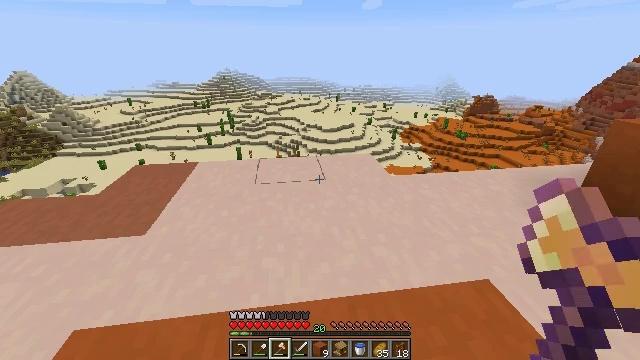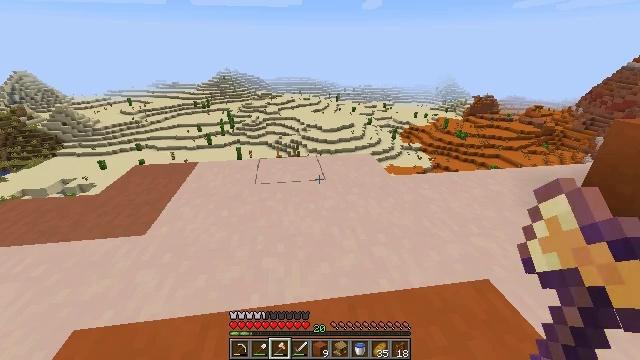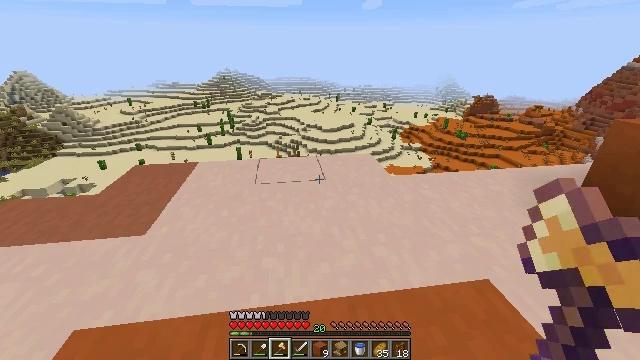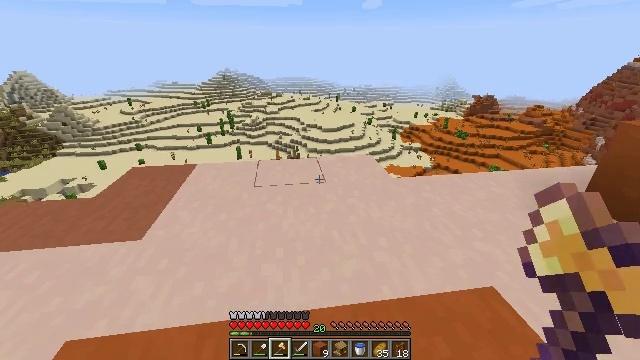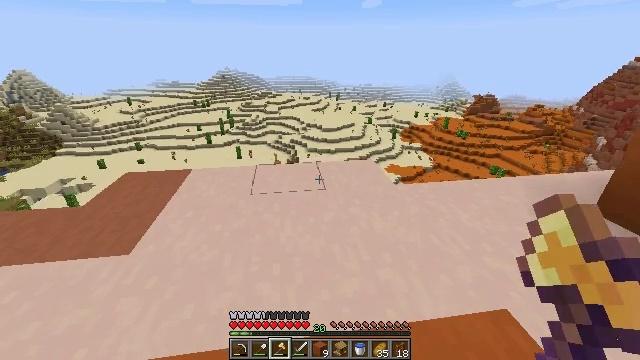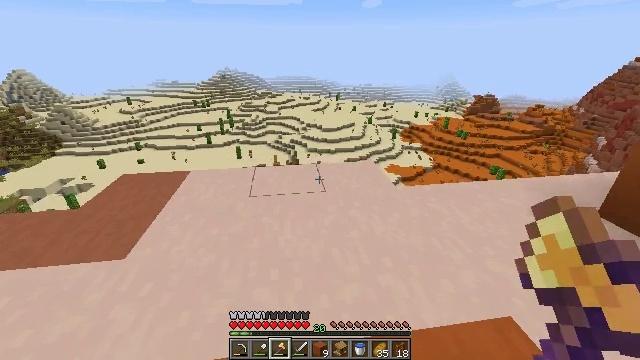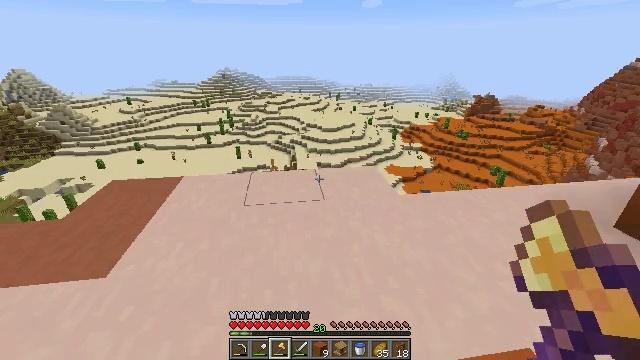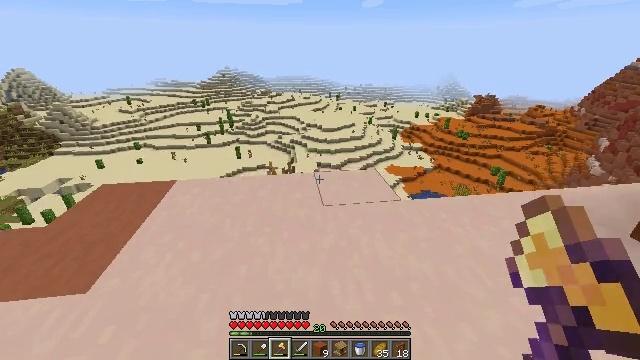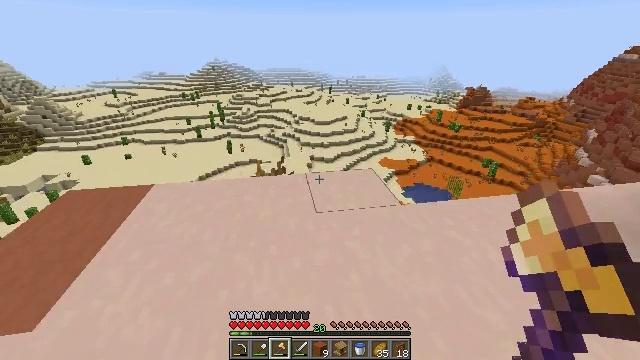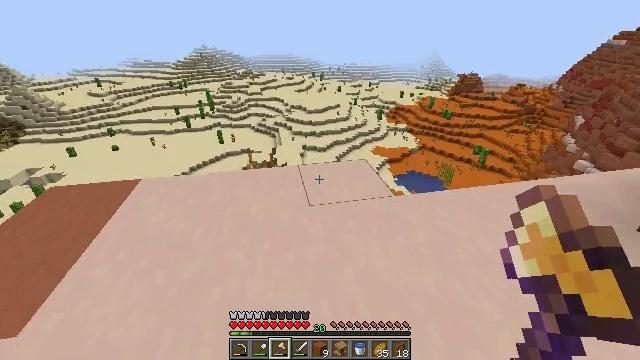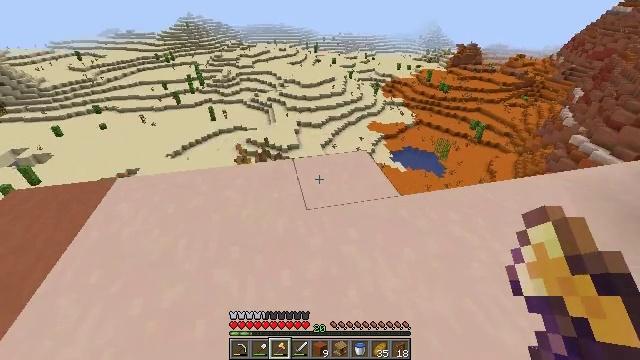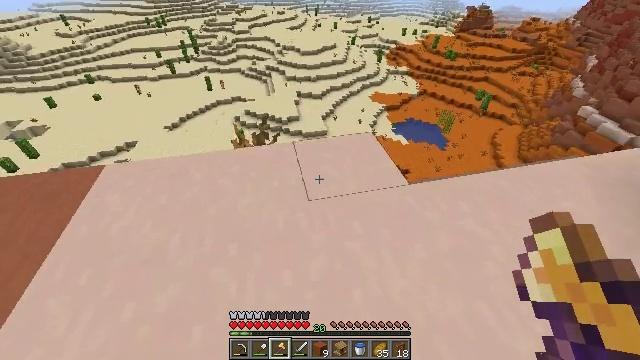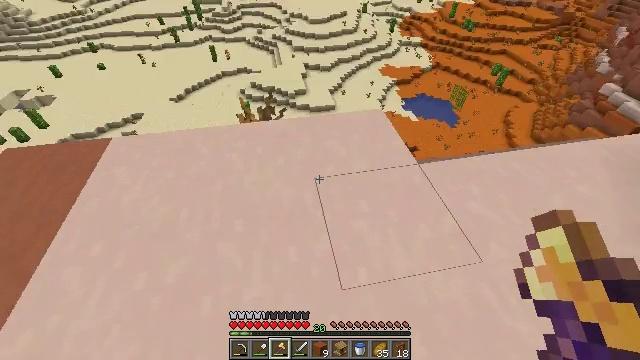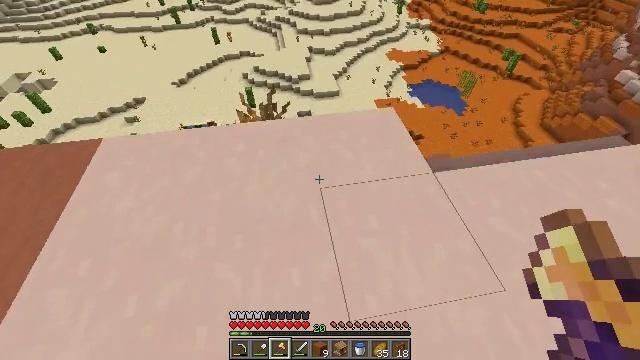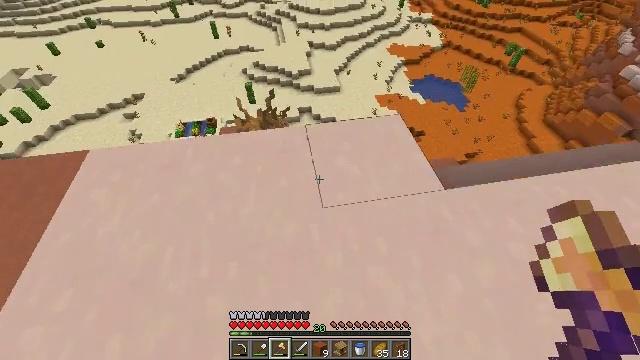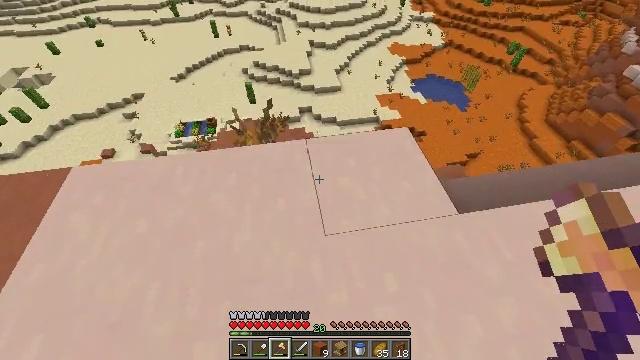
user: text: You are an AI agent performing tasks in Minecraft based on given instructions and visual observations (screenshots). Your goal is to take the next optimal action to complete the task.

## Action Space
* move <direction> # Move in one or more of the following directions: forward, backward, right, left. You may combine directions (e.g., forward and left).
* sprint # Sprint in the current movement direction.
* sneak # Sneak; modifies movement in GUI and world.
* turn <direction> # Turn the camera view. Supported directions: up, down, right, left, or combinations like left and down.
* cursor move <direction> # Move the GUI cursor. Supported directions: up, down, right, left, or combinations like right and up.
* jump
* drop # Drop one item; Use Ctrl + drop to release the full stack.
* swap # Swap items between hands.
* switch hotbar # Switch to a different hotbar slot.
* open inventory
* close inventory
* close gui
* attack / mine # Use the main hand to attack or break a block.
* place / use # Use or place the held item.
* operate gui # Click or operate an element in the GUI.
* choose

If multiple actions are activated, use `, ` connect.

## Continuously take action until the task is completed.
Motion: motion action
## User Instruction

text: Gather smooth sandstone from desert temples or structures.
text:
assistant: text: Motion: no_op
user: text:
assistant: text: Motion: no_op
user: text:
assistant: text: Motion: move forward
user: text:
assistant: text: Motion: move forward
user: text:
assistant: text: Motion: move forward
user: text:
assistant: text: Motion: move forward
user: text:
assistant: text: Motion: move forward
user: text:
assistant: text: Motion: move forward, turn right and down
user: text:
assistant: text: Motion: move forward, turn right and down
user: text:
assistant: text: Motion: move forward, turn right and down
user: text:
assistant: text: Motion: move forward, turn down
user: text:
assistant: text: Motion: move forward, turn left and down
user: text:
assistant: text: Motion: move forward, turn left and down
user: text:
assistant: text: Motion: move forward, turn down
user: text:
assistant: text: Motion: move forward
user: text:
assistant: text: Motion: move forward
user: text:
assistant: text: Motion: move forward
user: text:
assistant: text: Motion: move forward, turn down
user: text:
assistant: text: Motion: move forward, turn down
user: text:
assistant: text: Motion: move forward, turn down
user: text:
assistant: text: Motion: move forward, turn down
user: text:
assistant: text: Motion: move forward
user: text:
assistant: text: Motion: move forward
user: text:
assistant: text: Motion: no_op
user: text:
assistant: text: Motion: no_op
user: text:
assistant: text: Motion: no_op
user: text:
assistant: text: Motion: no_op
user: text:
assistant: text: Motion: no_op
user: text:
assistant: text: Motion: no_op
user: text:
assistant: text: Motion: no_op